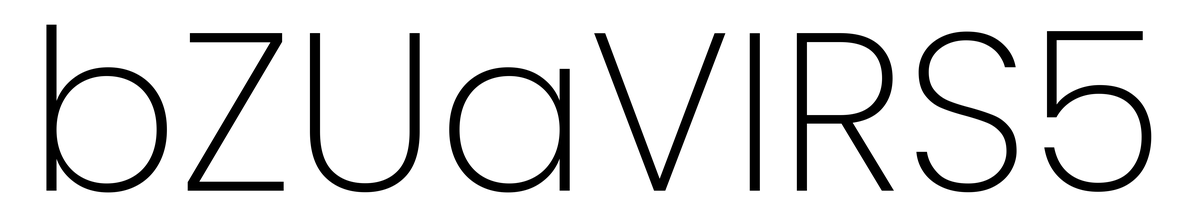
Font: Poppins-ExtraLight